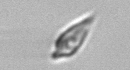
Label: Oxytoxum